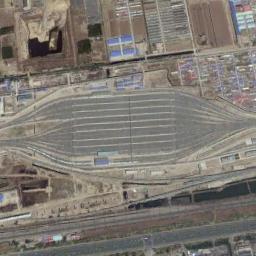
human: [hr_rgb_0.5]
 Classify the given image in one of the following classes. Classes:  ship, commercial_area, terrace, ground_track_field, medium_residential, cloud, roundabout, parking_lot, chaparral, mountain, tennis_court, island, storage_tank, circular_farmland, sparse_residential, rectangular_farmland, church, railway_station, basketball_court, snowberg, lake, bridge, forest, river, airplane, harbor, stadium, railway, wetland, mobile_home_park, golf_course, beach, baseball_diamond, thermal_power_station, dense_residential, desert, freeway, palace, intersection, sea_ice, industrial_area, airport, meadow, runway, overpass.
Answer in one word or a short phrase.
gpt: railway_station